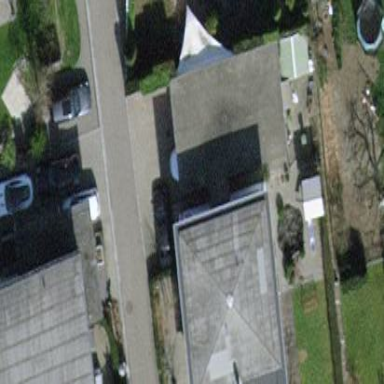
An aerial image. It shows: Garage.